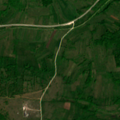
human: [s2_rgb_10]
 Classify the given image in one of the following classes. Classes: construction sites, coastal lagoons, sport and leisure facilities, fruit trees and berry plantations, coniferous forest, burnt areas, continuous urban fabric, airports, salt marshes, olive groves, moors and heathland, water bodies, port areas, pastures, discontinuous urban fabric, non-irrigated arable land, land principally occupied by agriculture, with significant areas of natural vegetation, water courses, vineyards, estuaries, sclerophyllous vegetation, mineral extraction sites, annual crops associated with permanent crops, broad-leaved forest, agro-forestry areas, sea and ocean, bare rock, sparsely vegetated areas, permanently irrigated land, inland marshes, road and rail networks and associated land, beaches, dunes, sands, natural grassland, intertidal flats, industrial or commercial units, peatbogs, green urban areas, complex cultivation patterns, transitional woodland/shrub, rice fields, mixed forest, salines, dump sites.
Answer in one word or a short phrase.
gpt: non-irrigated arable land, pastures, complex cultivation patterns, land principally occupied by agriculture, with significant areas of natural vegetation, transitional woodland/shrub